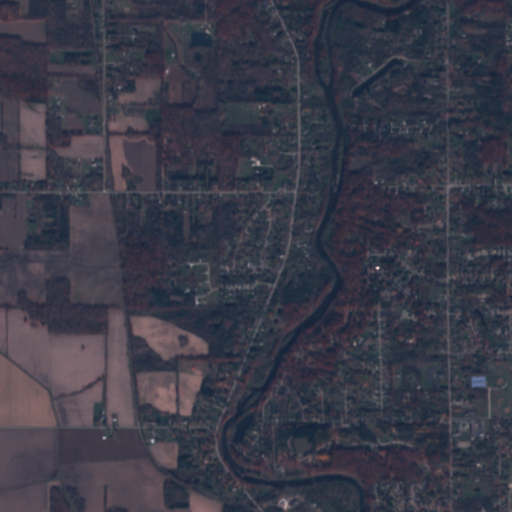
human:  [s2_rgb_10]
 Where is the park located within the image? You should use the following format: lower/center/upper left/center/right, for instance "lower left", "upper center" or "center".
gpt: The park is located in the lower of the image.
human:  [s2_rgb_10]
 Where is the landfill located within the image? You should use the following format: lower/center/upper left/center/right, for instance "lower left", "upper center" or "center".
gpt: There is no landfill in the image.